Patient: sex F, age 68
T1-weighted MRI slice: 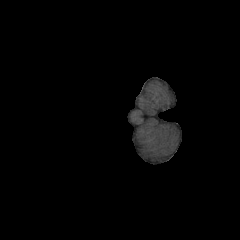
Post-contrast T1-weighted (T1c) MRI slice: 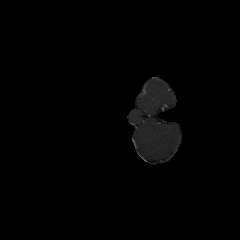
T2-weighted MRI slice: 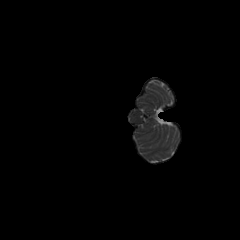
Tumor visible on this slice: no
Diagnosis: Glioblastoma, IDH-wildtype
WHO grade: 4